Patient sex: F
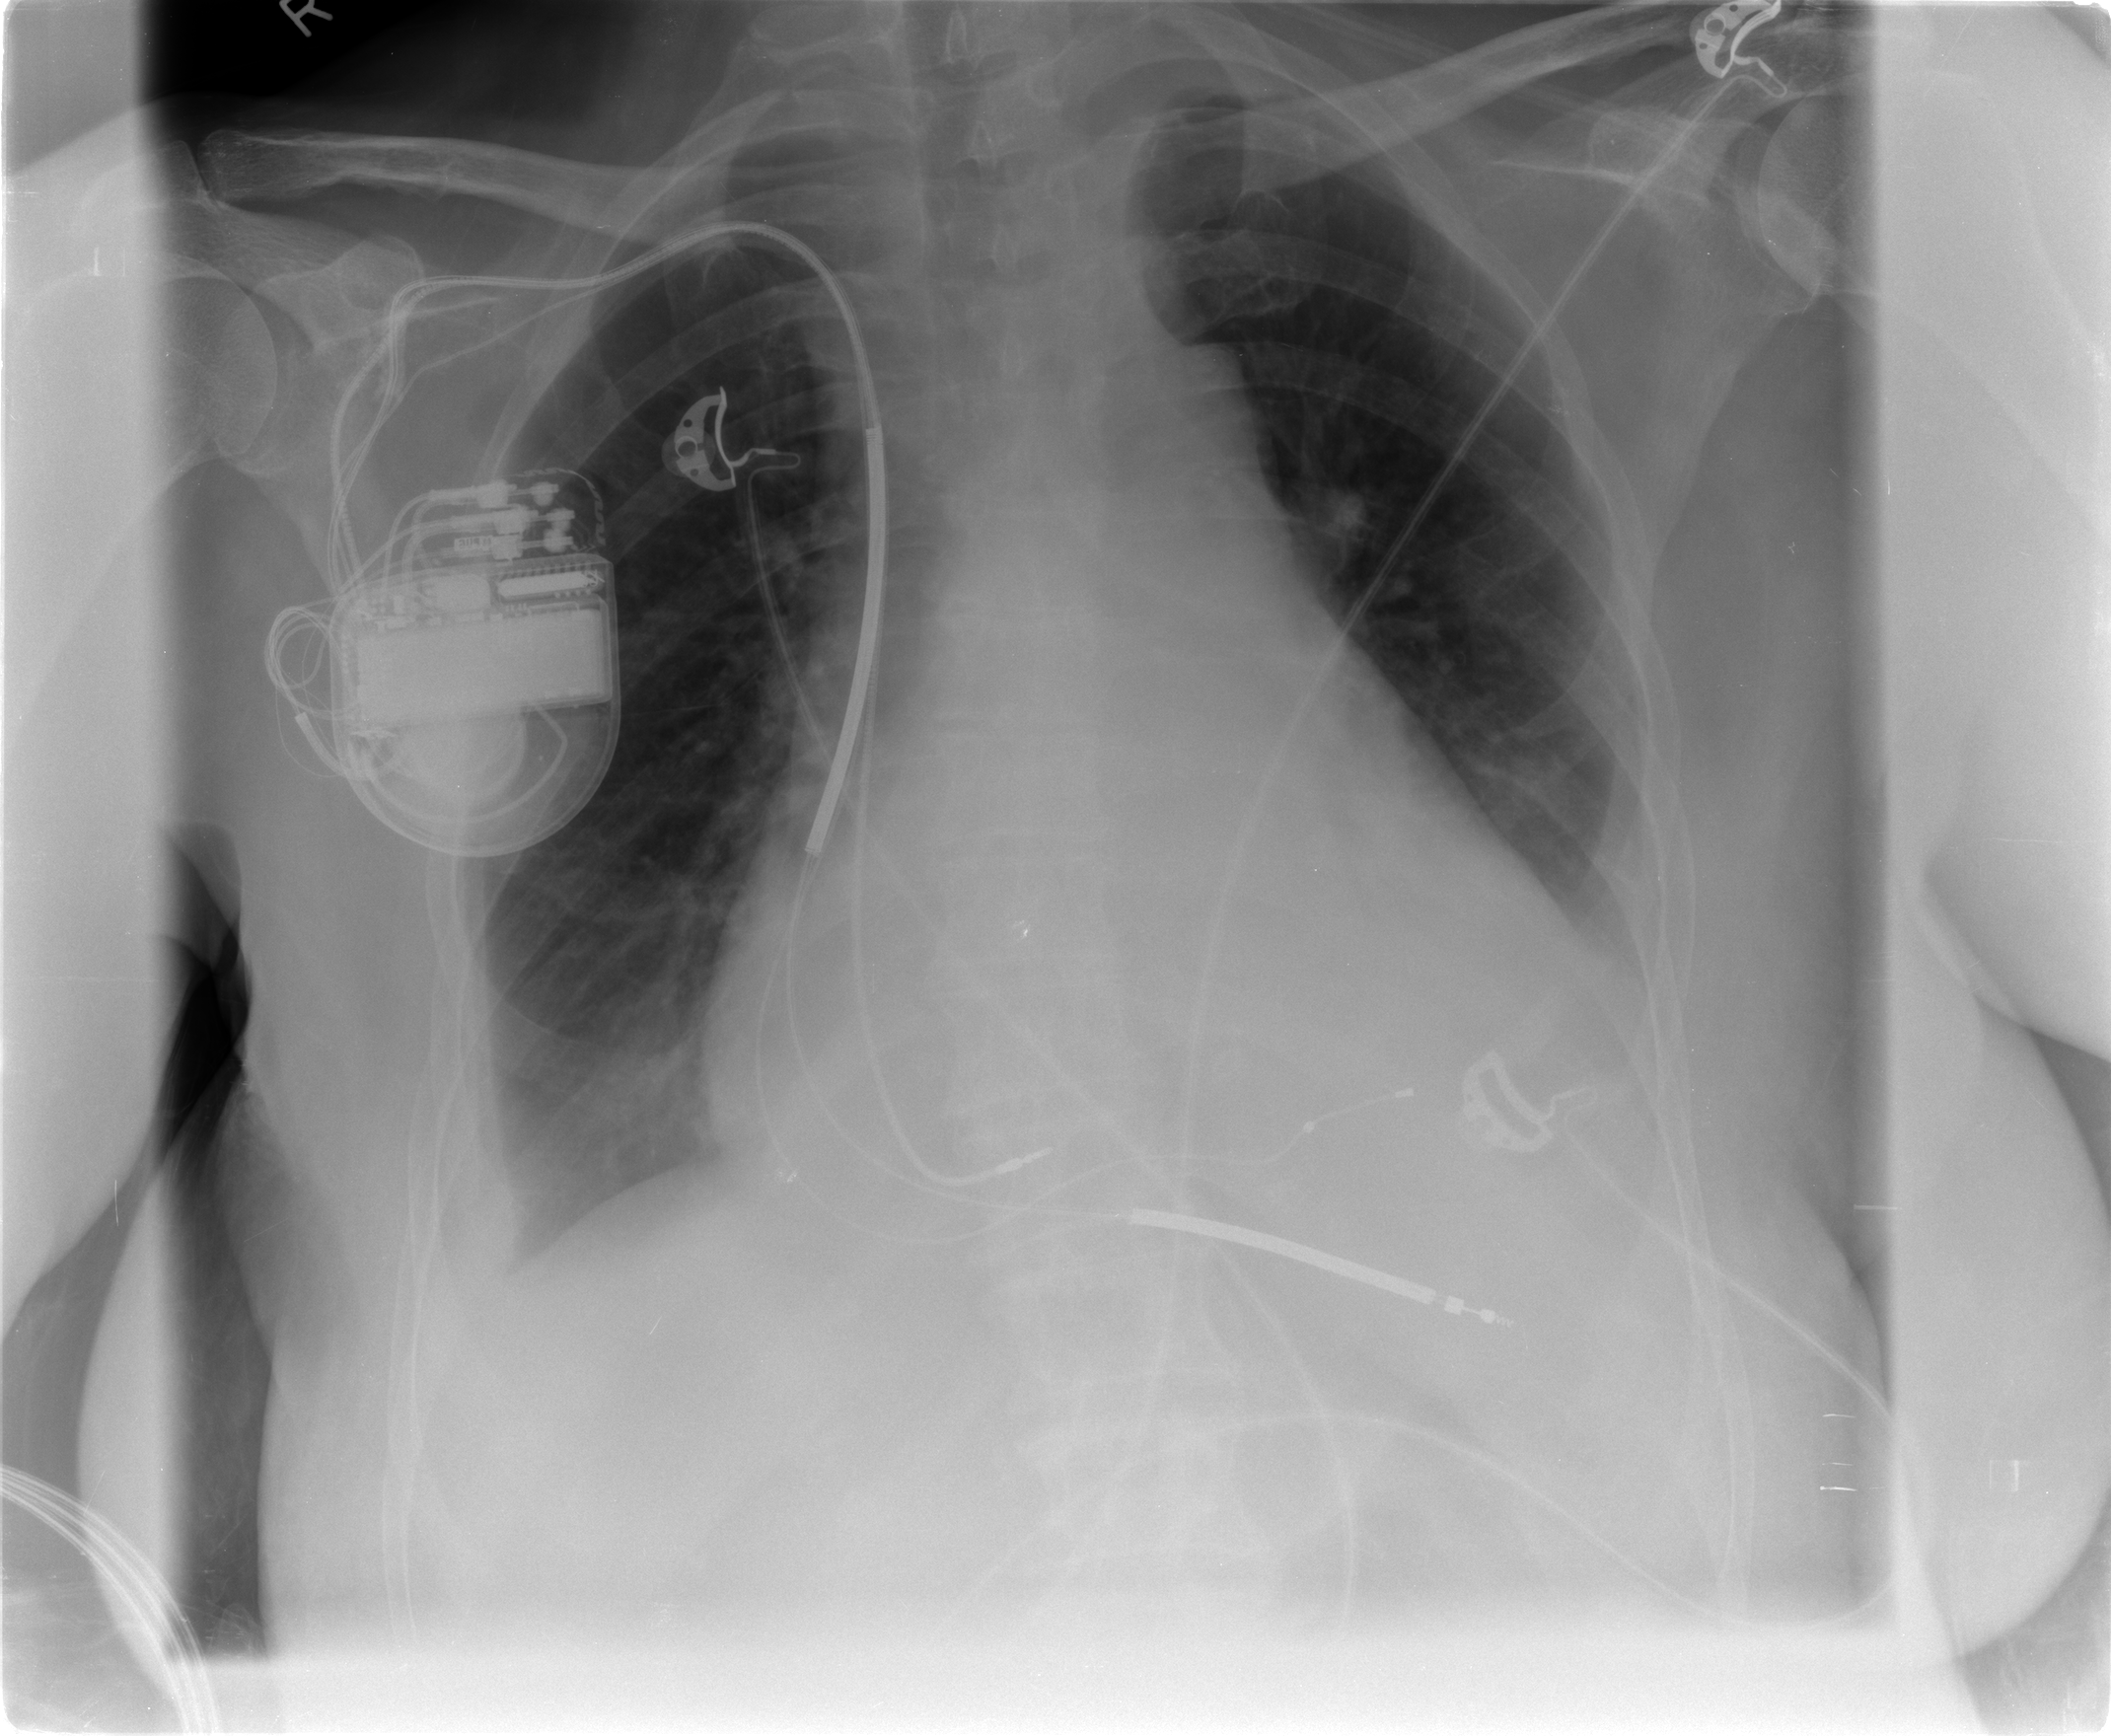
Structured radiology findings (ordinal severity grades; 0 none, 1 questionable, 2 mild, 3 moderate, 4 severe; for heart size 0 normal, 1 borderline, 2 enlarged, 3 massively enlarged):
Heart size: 2
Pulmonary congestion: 1
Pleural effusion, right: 2
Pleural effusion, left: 2
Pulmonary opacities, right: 0
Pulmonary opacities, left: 0
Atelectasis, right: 2
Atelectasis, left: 1